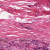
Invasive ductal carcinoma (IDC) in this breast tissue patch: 0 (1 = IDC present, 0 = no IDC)